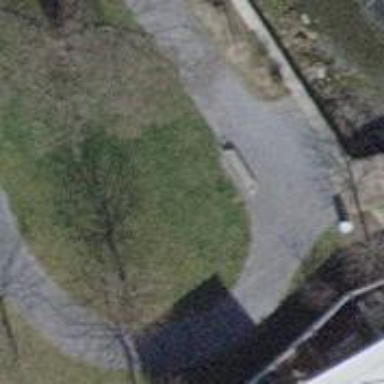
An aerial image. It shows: Bench.